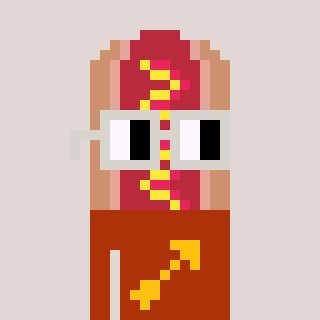
a pixel art character with square light gray glasses, a hotdog-shaped head and a hotbrown-colored body on a warm background